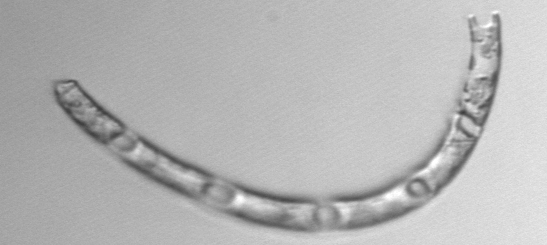
Label: Eucampia_morphytype1